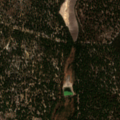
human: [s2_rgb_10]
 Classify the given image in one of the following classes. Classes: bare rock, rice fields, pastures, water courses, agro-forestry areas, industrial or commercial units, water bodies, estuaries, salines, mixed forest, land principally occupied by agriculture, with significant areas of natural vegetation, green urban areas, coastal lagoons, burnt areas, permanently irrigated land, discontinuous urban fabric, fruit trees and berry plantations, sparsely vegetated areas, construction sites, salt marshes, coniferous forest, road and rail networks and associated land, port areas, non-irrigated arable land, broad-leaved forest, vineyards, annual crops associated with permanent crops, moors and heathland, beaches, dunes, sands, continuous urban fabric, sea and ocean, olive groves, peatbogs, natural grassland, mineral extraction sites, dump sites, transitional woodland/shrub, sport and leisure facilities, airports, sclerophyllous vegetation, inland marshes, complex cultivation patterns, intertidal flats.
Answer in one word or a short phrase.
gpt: rice fields, broad-leaved forest, coniferous forest, transitional woodland/shrub